Interaction volume radius: 5 \u00c5
Interaction volume height: 20 \u00c5
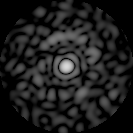
Disorder parameter: 0.8475